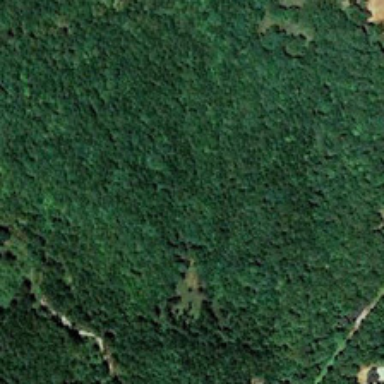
Many green trees are in a forest .